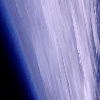
Label: cloud